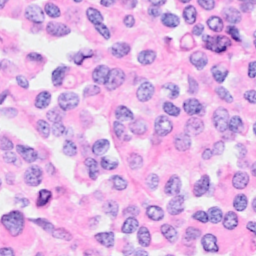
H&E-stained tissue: Breast